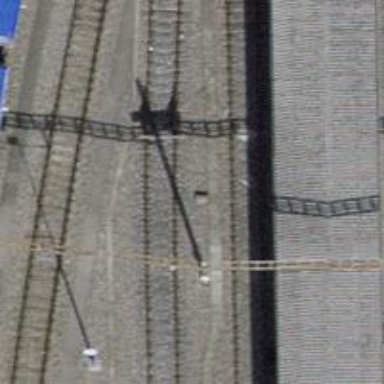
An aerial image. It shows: Railway buffer stop.